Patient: sex F, age 70
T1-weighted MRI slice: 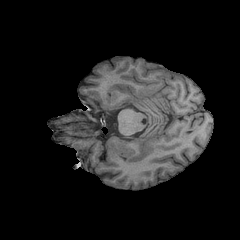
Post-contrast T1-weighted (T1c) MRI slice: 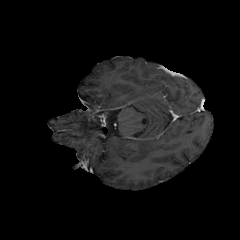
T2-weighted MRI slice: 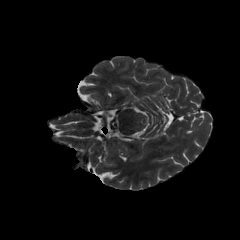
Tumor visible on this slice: no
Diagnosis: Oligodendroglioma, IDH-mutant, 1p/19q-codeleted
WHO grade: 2